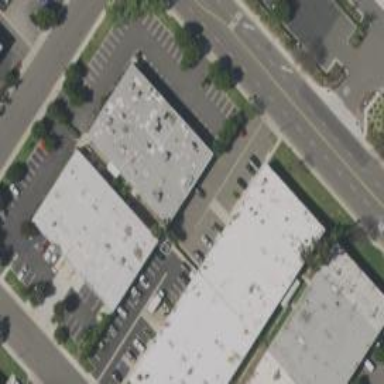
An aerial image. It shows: Commercial building.